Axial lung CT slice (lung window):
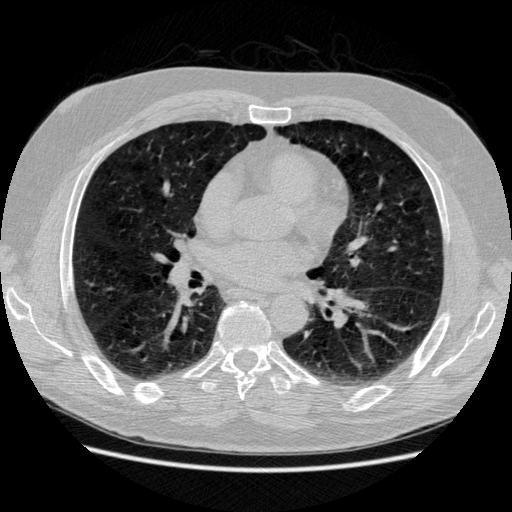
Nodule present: no